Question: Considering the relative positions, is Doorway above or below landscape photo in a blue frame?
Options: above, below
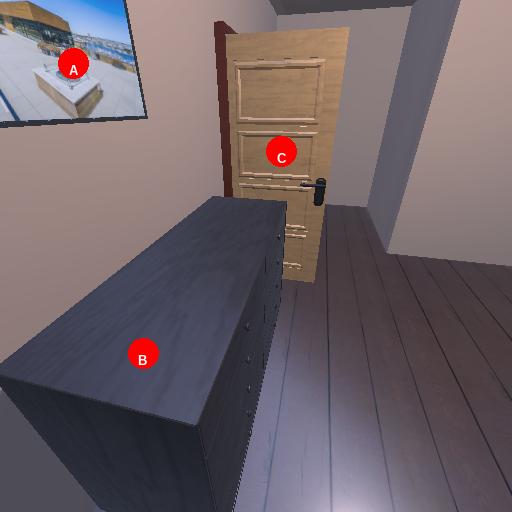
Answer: above